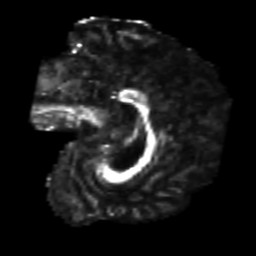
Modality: FA
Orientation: sagittal
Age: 35
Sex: male
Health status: healthy
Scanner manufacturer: ge
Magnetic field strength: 3 T
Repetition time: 11 s
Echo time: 0.072 s